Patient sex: M
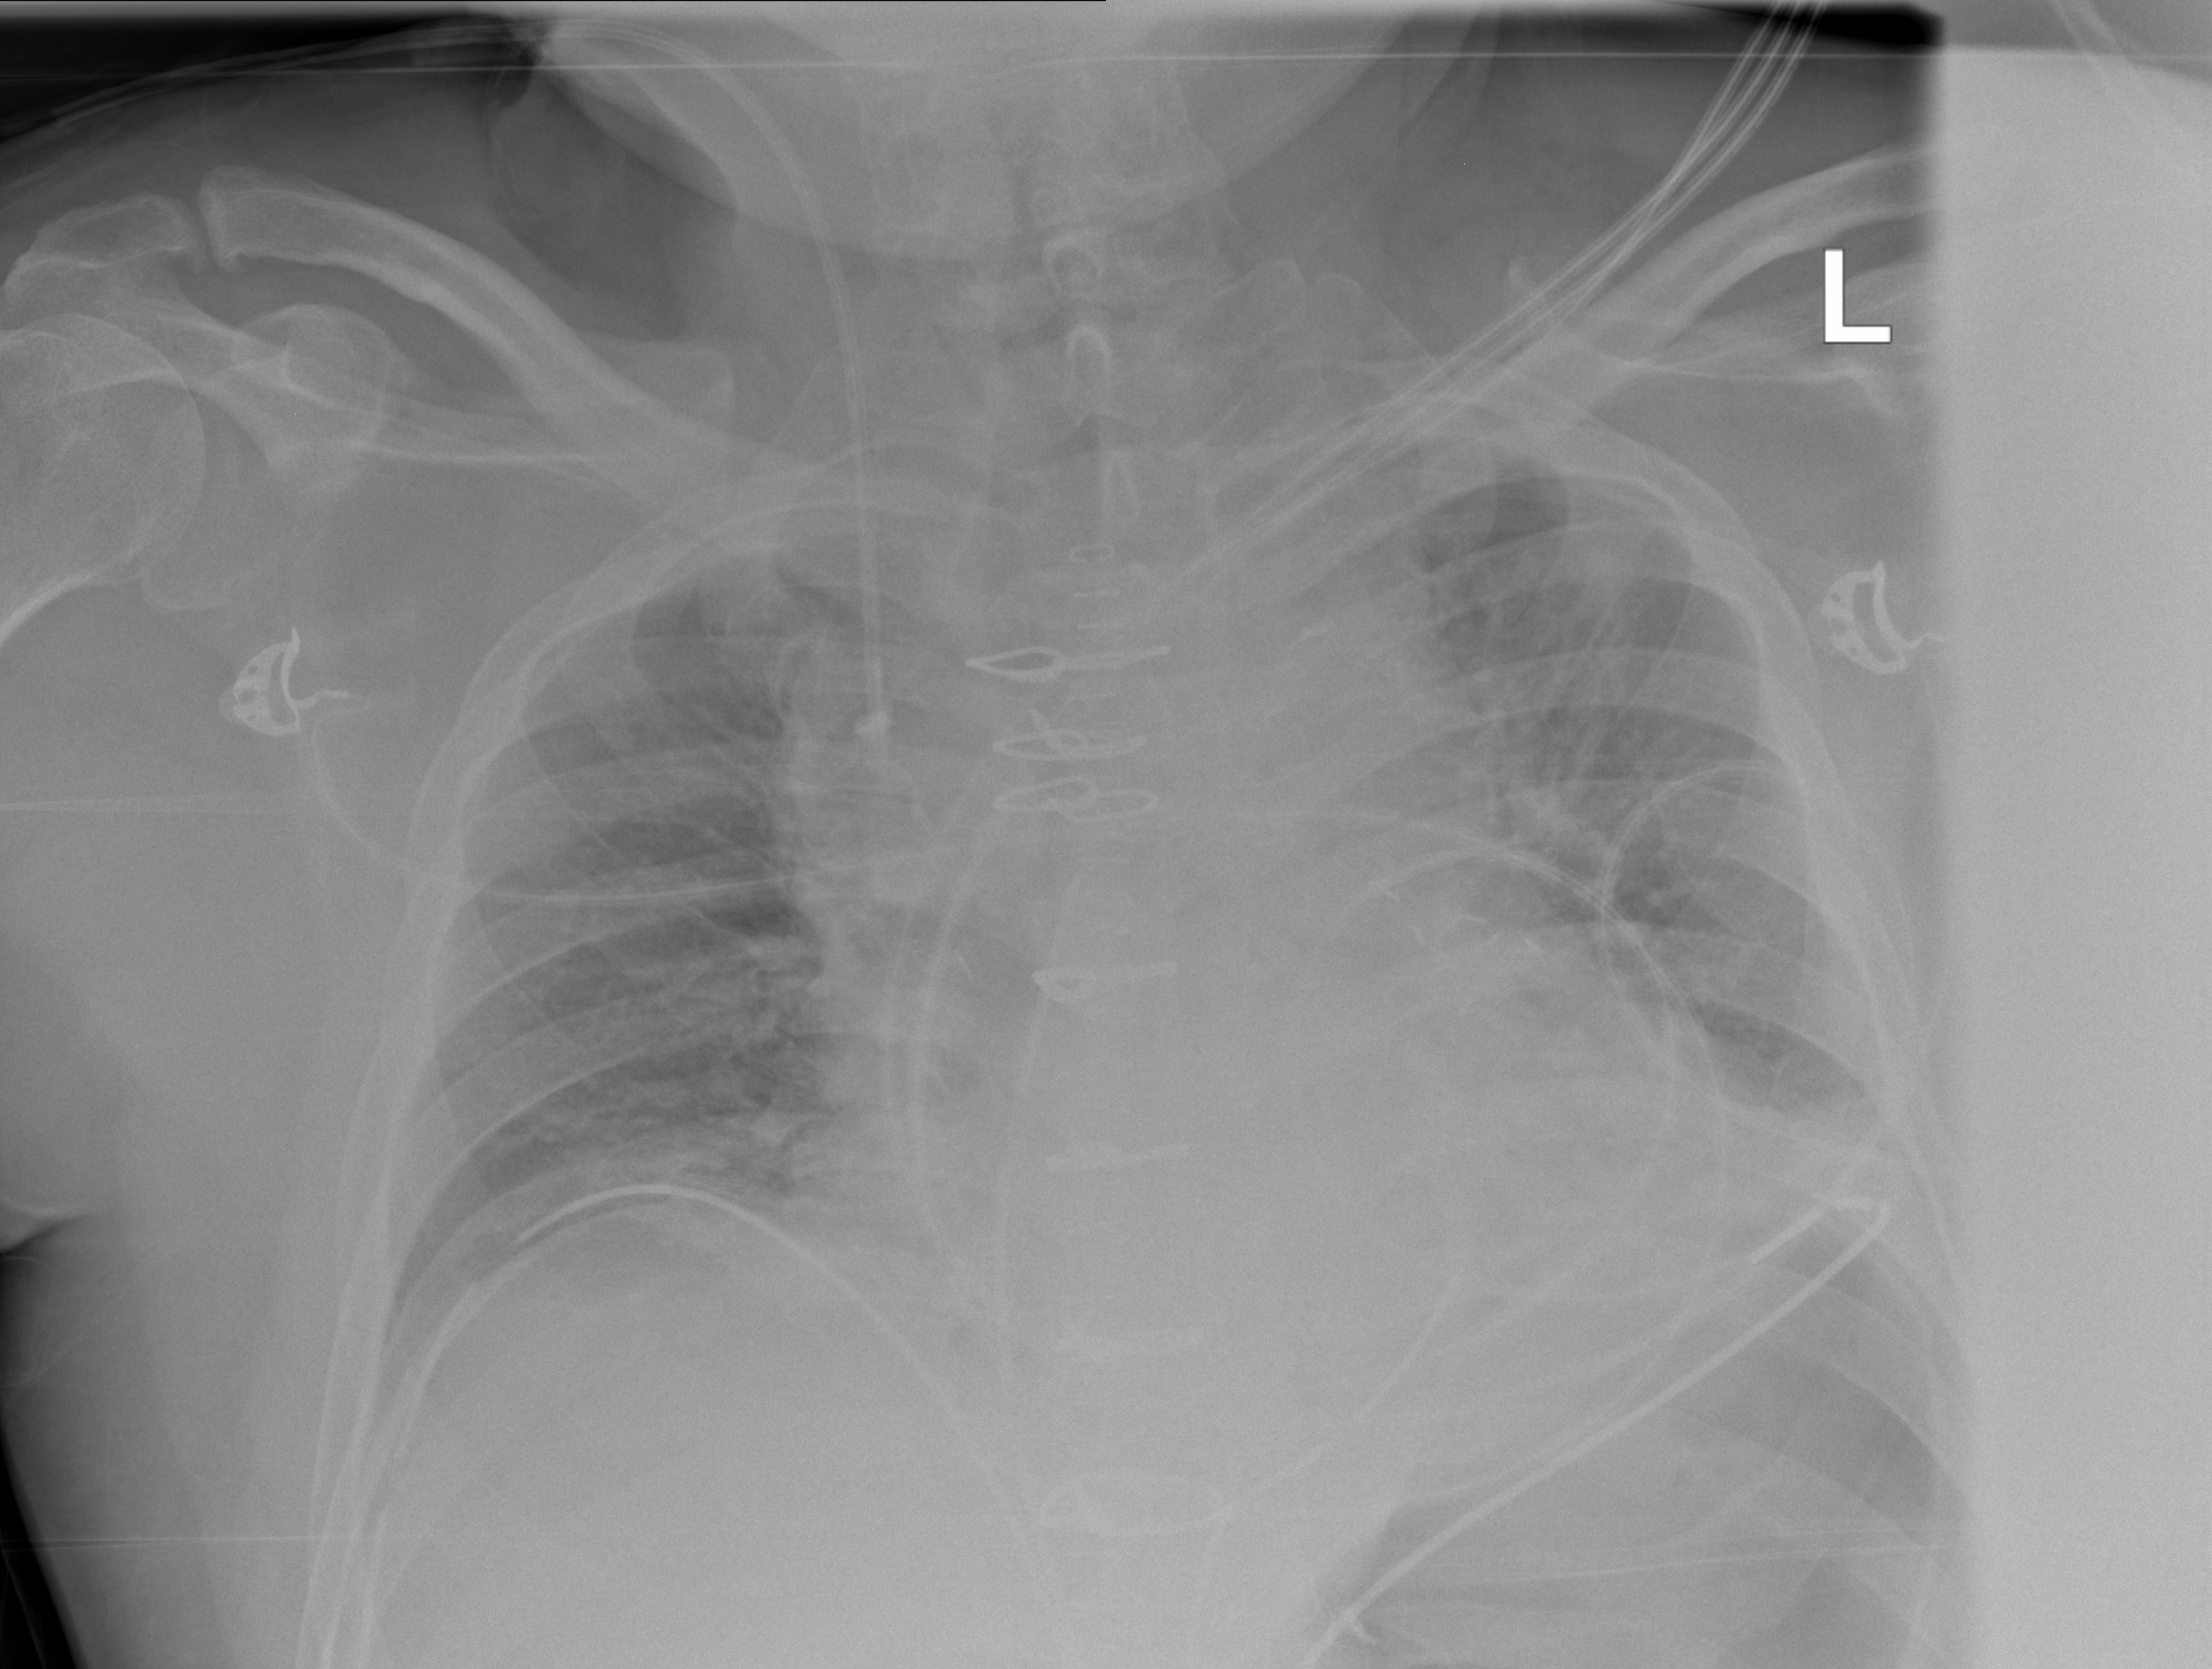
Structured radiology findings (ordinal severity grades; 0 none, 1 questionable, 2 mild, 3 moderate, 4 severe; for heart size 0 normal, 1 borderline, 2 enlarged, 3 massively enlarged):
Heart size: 1
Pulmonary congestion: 2
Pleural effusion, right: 0
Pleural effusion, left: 2
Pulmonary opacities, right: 1
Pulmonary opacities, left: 1
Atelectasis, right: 0
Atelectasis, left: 0